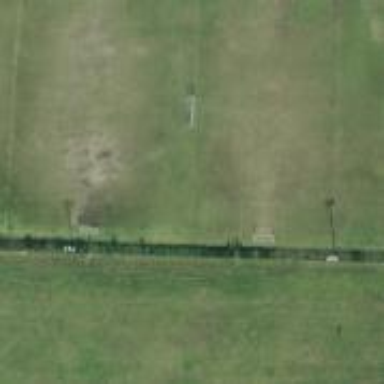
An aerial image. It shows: Soccer pitch designated for leisure and sports activities.